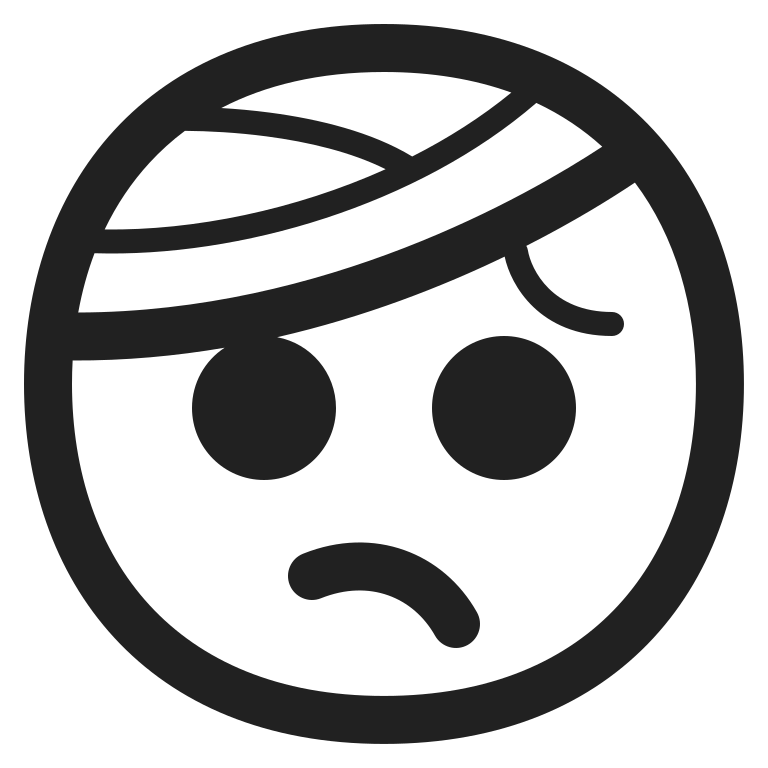
face with head bandage high contrast